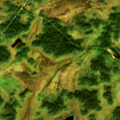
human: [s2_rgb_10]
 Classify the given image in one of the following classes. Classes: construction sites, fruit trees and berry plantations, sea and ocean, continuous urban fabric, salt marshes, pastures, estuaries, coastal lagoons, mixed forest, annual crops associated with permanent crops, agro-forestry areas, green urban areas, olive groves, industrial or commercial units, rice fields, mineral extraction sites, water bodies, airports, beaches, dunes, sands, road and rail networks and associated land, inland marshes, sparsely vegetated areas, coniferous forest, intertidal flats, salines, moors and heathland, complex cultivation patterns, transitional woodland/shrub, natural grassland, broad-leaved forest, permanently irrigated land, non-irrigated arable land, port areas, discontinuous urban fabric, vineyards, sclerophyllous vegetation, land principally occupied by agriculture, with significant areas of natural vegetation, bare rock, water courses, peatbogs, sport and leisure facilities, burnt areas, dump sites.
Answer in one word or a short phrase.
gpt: coniferous forest, transitional woodland/shrub, peatbogs